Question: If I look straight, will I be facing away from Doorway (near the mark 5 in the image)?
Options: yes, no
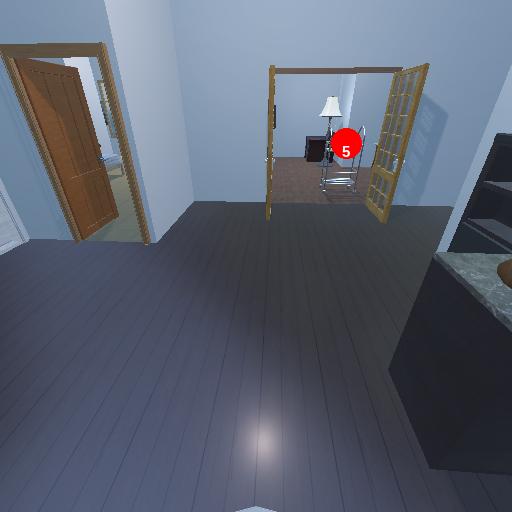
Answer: yes